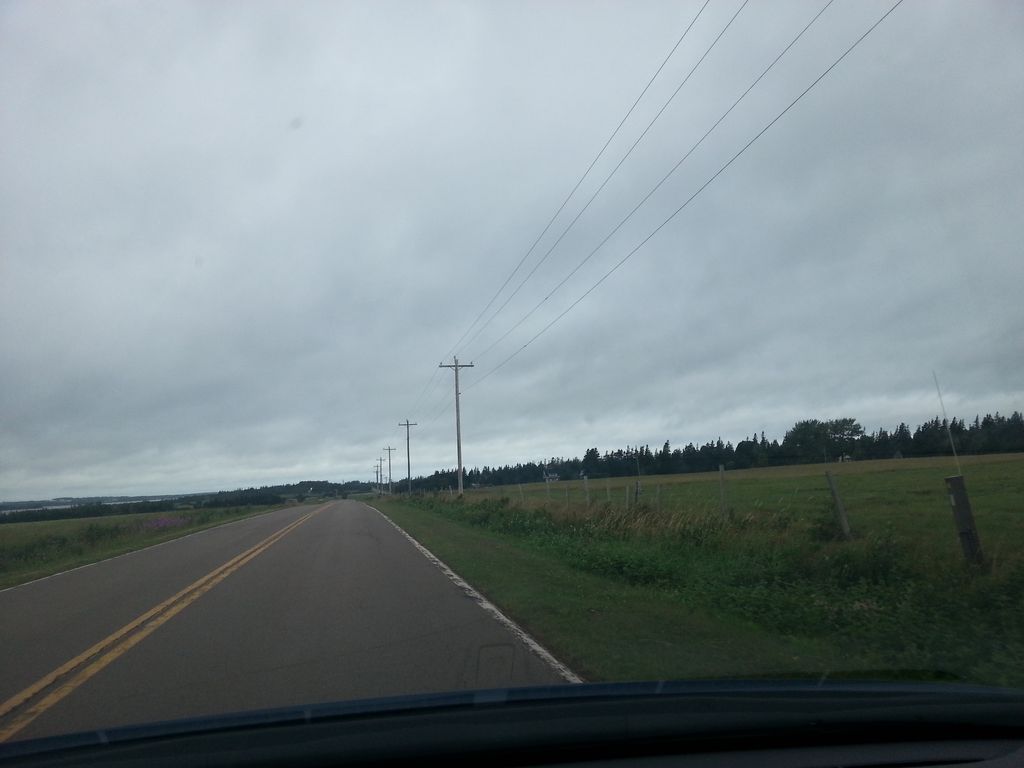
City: charlottetown